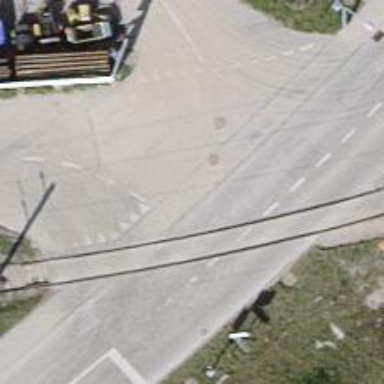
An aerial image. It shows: Railway level crossing.